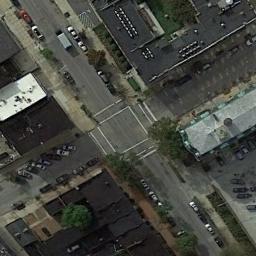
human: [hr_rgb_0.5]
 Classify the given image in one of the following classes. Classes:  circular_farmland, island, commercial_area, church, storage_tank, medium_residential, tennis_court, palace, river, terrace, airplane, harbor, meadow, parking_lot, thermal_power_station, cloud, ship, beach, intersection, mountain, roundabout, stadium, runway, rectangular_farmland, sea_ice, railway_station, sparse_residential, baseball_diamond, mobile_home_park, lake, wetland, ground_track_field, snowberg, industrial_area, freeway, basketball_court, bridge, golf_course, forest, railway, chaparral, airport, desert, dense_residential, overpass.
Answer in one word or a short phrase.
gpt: intersection